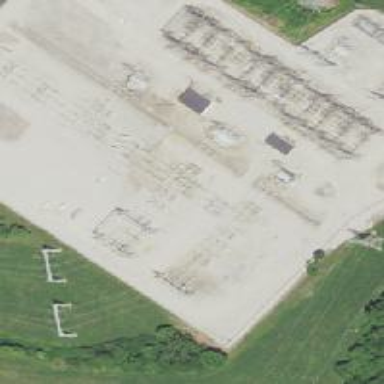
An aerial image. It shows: Switch used for power control.